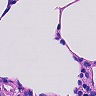
Metastatic tissue present: no